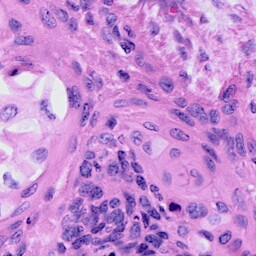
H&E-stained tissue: Cervix